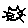
Label: cat